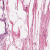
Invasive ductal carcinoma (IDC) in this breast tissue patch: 1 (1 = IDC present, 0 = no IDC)